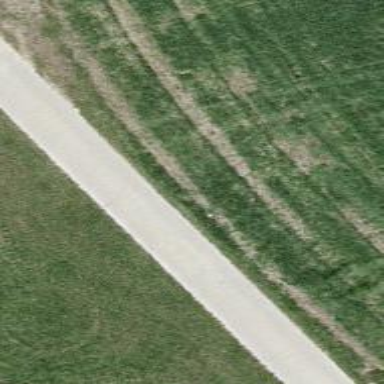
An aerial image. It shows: Unclassified road with asphalt surface.